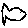
Label: fish